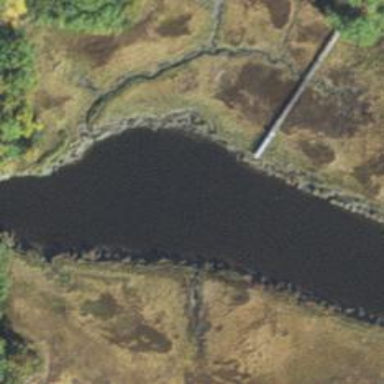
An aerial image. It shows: Pier located along footway.